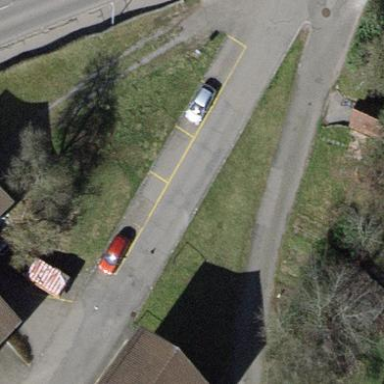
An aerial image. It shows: Parking area with surface.